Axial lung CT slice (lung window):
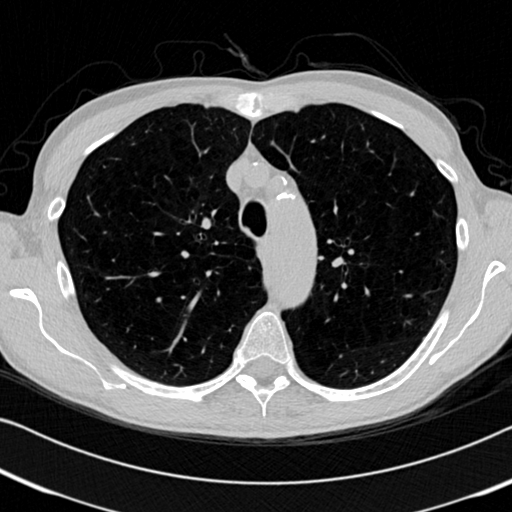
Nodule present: no